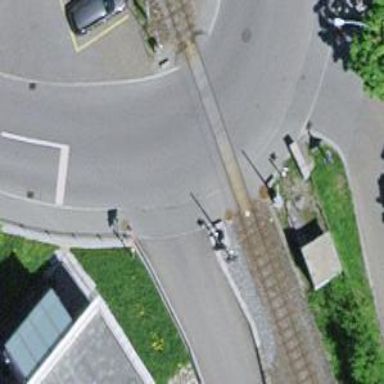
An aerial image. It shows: Level railway crossing with flashing lights. The barrier at the crossing is of the double half type.